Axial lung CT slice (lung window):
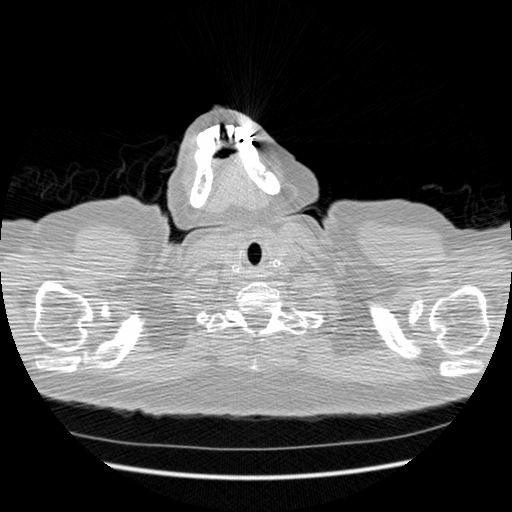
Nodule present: no